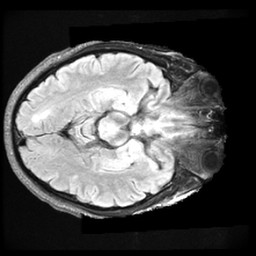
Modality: FLAIR
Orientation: axial
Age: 37
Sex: male
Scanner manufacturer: ge
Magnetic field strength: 3 T
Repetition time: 11 s
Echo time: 0.1497 s